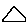
Label: triangle